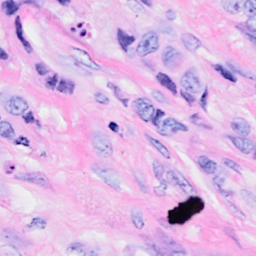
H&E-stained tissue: Breast